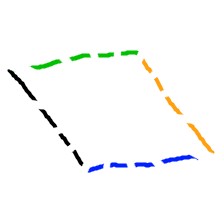
Shape: parallelogram